Question: I have an image that should spin as it is toggled, but instead its moving in u shape. In other words it moving in an angular path i.e 180 degree.
How to spin image 180 degree ?
Below is the image its transparent you can save it to view it:

I have a longlistselector when the user tab's on the arrow image it will open the textblock containing the text, Also the image must spin 180 i.e the arrow must point upward with motion just like the on wphone7 home screen arrow.
My page resource
'''
<phone:PhoneApplicationPage.Resources>
<local:ValueConverterBoolToVis x:Key="ValueConverterBoolToVis" />
<Style TargetType="ToggleButton" x:Key="FlipButton">
<Setter Property="Template">
<Setter.Value>
<ControlTemplate TargetType="ToggleButton">
<Grid>
<VisualStateManager.VisualStateGroups>
<VisualStateGroup x:Name="CheckStates">
<VisualState x:Name="Checked">
<Storyboard>
<DoubleAnimation Duration="0:0:5" Storyboard.TargetName="rotate" Storyboard.TargetProperty="(RotateTransform.Angle)" To="180" />
</Storyboard>
</VisualState>
<VisualState x:Name="Unchecked">
<Storyboard>
<DoubleAnimation Duration="0:0:5" Storyboard.TargetName="rotate" Storyboard.TargetProperty="(RotateTransform.Angle)" To="0" />
</Storyboard>
</VisualState>
</VisualStateGroup>
</VisualStateManager.VisualStateGroups>
<!--RenderTransformOrigin="0.5,0.5"-->
<ContentPresenter Content="{TemplateBinding Content}">
<ContentPresenter.RenderTransform>
<RotateTransform x:Name="rotate" CenterX="0.5" CenterY="0.5" />
</ContentPresenter.RenderTransform>
</ContentPresenter>
</Grid>
</ControlTemplate>
</Setter.Value>
</Setter>
</Style>
<!-- The template for the list header. This will scroll as a part of the list. -->
<DataTemplate x:Key="citiesListHeader">
<Border Background="Purple">
<TextBlock Text="Cities Header" />
</Border>
</DataTemplate>
<DataTemplate x:Key="citiesListFooter">
<Border Background="Green">
<TextBlock Text="Cities Footer" />
</Border>
</DataTemplate>
<!-- The template for city items -->
<DataTemplate x:Key="citiesItemTemplate">
<StackPanel Grid.Column="1" VerticalAlignment="Top">
<Grid>
<Grid.ColumnDefinitions>
<ColumnDefinition />
<ColumnDefinition />
<ColumnDefinition />
</Grid.ColumnDefinitions>
<Grid.RowDefinitions>
<RowDefinition/>
<RowDefinition />
</Grid.RowDefinitions>
<TextBlock Grid.Column="0" Height="50" Tap="ProgLngGropus_Tap" Text="{Binding Name}" FontSize="26" Margin="12,-5,12,6"/>
<ToggleButton Grid.Column="2" x:Name="MyToggleButton" Style="{StaticResource FlipButton}">
<ToggleButton.Content>
<Image Grid.Column="2" Margin="0,-10,-33,0" Height="40" Width="40" x:Name="ArrowDownImg" Source="/Images/appbar.arrow.down.circle.rest.png" />
</ToggleButton.Content>
</ToggleButton>
<TextBlock TextWrapping="Wrap" Text="{Binding Lang}" Grid.Column="0" Grid.Row="1" x:Name="Desc"
Foreground="Orange" Visibility="{Binding ElementName=MyToggleButton,
Path=IsChecked, Converter={StaticResource ValueConverterBoolToVis}}">
</TextBlock>
</Grid>
</StackPanel>
</DataTemplate>
<DataTemplate x:Key="groupHeaderTemplate">
<Border Background="YellowGreen" Margin="6">
<TextBlock Text="{Binding Title}" FontSize="40" Foreground="Black"/>
</Border>
</DataTemplate>
<DataTemplate x:Key="groupItemTemplate" >
<Border Background="YellowGreen" Width="99" Height="99" Margin="6">
<TextBlock Text="{Binding Title}" FontSize="40" Foreground="Black"/>
</Border>
</DataTemplate>
</phone:PhoneApplicationPage.Resources>
'''
And my grid
'''
<Grid x:Name="LayoutRoot" Background="Transparent">
<Grid.RowDefinitions>
<RowDefinition Height="Auto"/>
<RowDefinition Height="*"/>
</Grid.RowDefinitions>
<!--TitlePanel contains the name of the application and page title-->
<StackPanel x:Name="TitlePanel" Grid.Row="0" Margin="12,17,0,28">
<TextBlock x:Name="ApplicationTitle" Text="g" Style="{StaticResource PhoneTextNormalStyle}"/>
<TextBlock x:Name="PageTitle" Text="g" Margin="9,-7,0,0" Style="{StaticResource PhoneTextTitle1Style}"/>
</StackPanel>
<!--ContentPanel - place additional content here-->
<Grid x:Name="ContentPanel" Grid.Row="1" Margin="12,0,12,0">
<toolkit:LongListSelector x:Name="Gropus" Background="Transparent"
ItemTemplate="{StaticResource citiesItemTemplate}"
GroupHeaderTemplate="{StaticResource groupHeaderTemplate}"
GroupItemTemplate="{StaticResource groupItemTemplate}" >
<toolkit:LongListSelector.GroupItemsPanel>
<ItemsPanelTemplate>
<toolkit:WrapPanel/>
</ItemsPanelTemplate>
</toolkit:LongListSelector.GroupItemsPanel>
</toolkit:LongListSelector>
</Grid>
</Grid>
'''
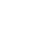
Answer: Ok so you actually have a few things going on here to throw you off. It appears your Margin is going to throw off your TransformOrigin you're rotating by as your center for that object (hence why you're getting your off center rotation.)
You can adjust your RenderTransformOrigin (which you currently have broken and commented out) to compensate for this to re-align your object center. Or you can fix your weird Margins and any other parts pushing your object you wish to rotate around.
Hope this helps. Please elaborate if you'd like more information. (ie; post your image, clearly explain your objective and a more accurate example can be provided. :)